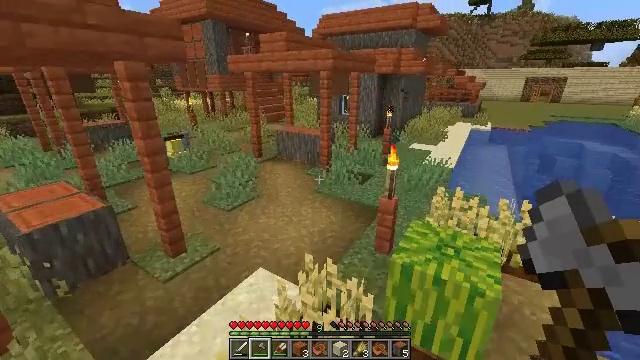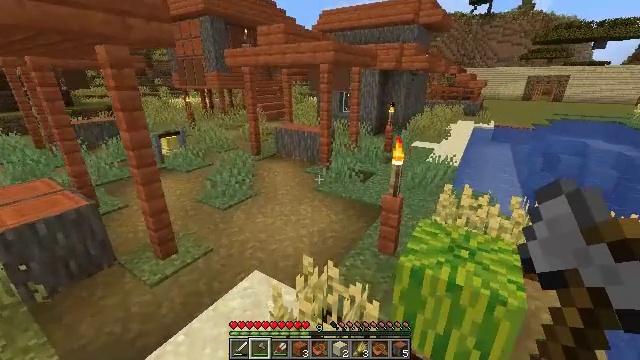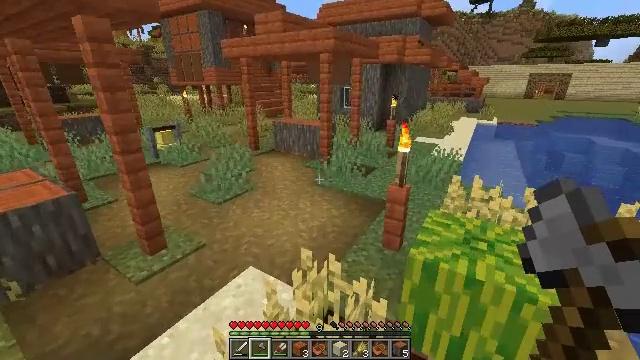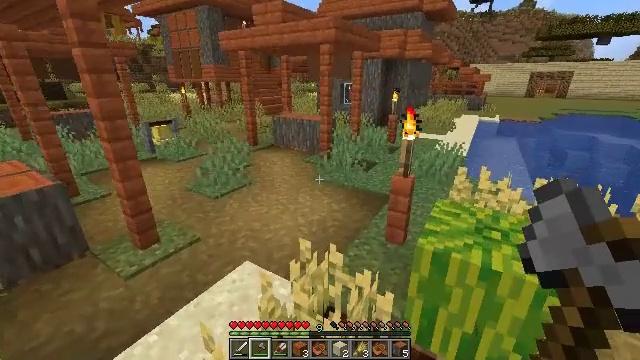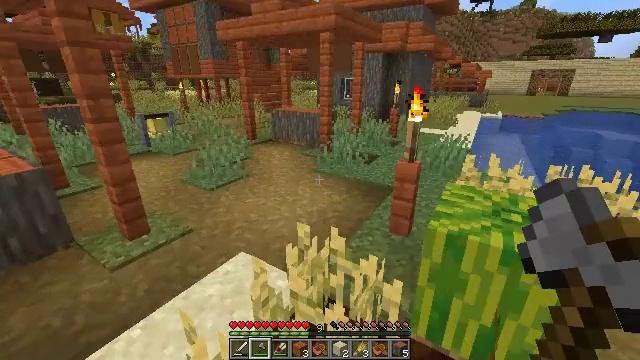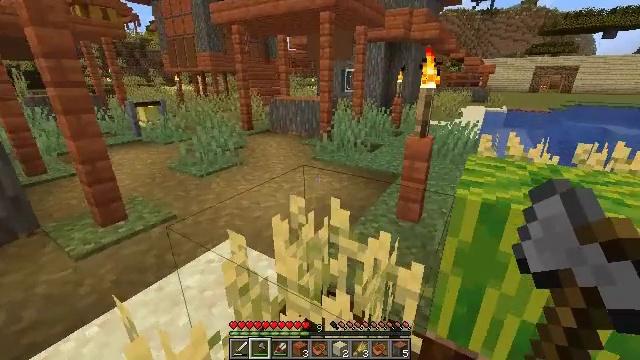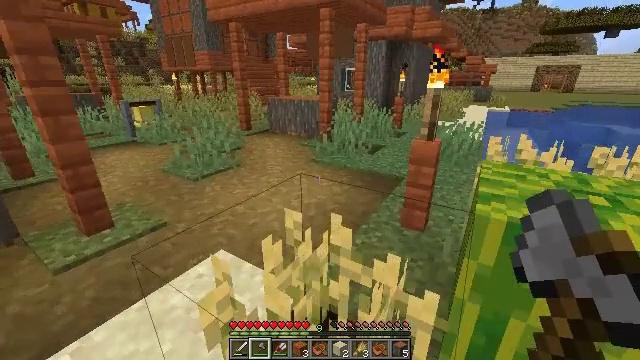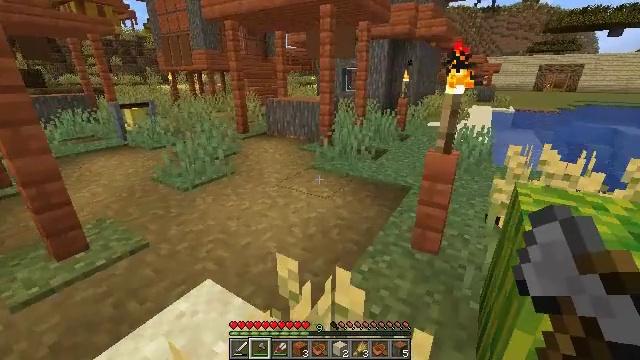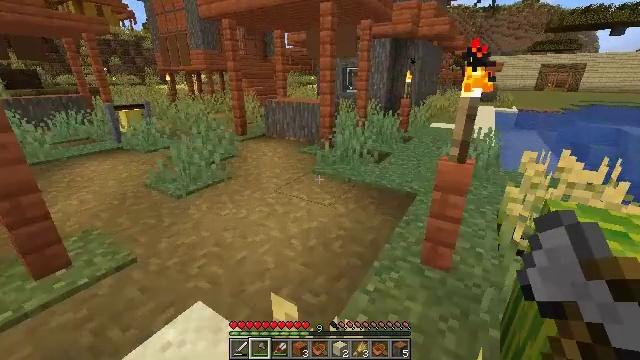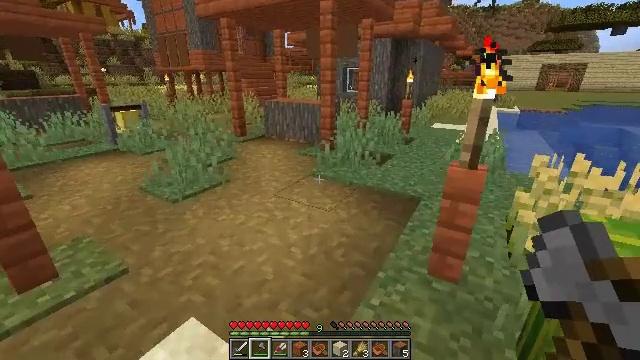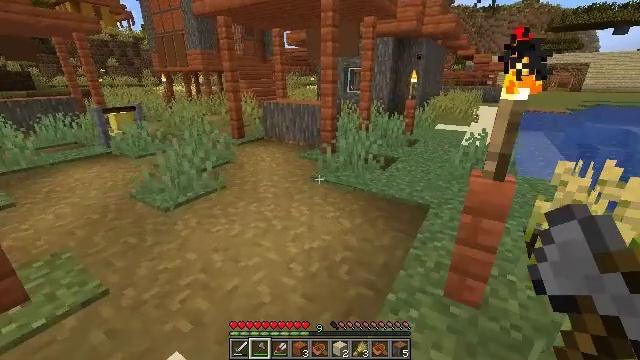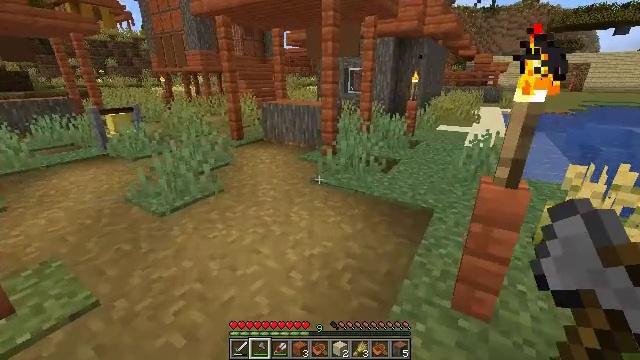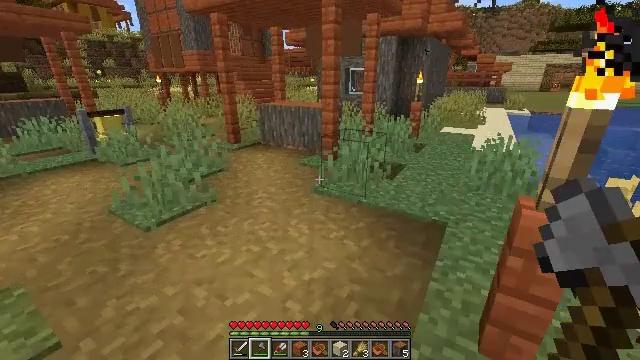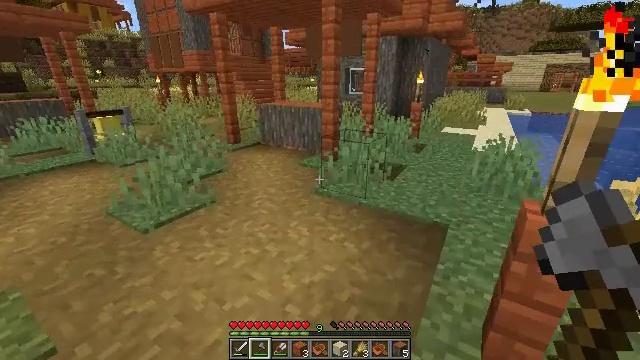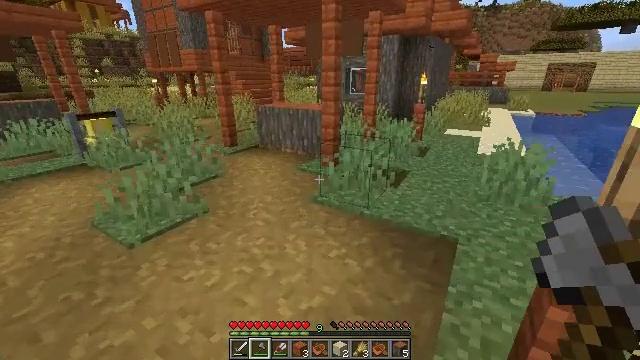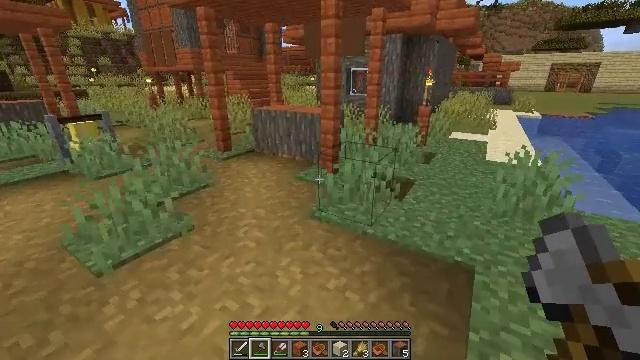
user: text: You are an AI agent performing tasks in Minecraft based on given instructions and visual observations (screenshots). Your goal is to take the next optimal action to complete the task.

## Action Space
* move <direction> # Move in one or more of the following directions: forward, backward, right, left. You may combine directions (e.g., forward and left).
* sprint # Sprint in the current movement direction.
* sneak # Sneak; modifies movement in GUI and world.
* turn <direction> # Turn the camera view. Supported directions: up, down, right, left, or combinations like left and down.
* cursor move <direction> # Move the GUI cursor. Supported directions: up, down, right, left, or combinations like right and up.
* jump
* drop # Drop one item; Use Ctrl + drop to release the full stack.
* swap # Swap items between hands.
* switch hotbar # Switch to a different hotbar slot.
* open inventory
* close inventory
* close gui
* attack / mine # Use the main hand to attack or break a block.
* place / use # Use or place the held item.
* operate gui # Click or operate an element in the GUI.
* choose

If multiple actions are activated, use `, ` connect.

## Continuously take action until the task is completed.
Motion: motion action
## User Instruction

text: Gather an orange bed for future use.
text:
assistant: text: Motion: move forward, jump
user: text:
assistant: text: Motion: move forward
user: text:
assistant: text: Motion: move forward
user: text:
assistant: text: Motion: move forward
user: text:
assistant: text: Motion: move forward
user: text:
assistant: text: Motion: move forward
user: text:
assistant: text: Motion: move forward
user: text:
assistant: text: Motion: move forward
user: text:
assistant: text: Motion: move forward
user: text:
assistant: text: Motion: move forward
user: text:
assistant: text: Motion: move forward
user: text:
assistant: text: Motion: move forward
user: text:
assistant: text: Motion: move forward
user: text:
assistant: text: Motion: move forward
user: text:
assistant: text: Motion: move forward
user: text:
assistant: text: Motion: move forward
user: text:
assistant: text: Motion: move forward
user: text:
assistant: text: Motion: move forward
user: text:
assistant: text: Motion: move forward
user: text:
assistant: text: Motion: move forward
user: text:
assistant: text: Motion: move forward
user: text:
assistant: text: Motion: move forward
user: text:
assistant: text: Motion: move forward
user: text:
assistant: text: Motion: move forward
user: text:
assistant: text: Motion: move forward
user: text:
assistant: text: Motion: move forward, turn left
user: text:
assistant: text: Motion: move forward, turn left and up
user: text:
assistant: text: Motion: move forward, turn left and up
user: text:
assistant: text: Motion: move forward, turn left and up
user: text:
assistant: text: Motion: move forward